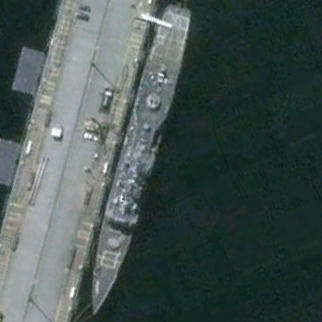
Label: cruiser